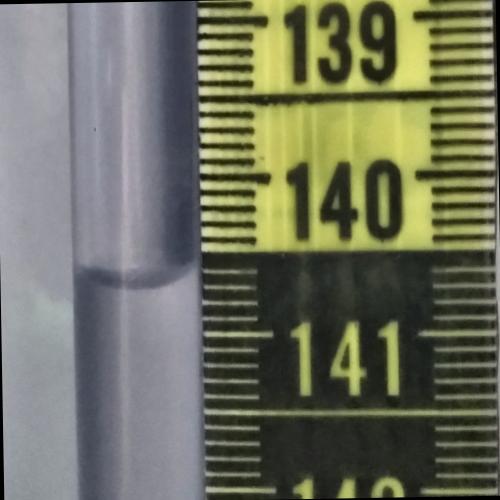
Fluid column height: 140.7 cm